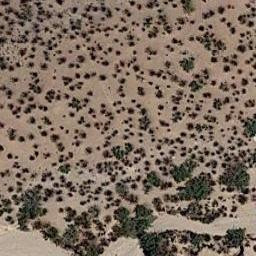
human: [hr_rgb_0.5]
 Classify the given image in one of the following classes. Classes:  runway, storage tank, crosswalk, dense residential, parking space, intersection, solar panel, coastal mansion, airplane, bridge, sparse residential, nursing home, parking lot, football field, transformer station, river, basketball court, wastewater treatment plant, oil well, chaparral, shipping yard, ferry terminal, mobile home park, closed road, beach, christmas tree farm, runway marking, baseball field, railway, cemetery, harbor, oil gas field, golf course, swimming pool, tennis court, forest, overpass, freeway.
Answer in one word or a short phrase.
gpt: chaparral